Question: I have this relatively simple program:
'''
open System
open System.ComponentModel.Composition
open System.ComponentModel.Composition.Hosting
open System.Reflection
module Config =
[<Export("Timer.Delay")>]
let Delay = TimeSpan.FromSeconds(5.0)
[<EntryPoint>]
let main argv =
let catalog = new AssemblyCatalog(Assembly.GetExecutingAssembly())
let container = new CompositionContainer(catalog)
let delay = container.GetExportedValue<TimeSpan> "Timer.Delay"
printfn "Delay: %A" delay
'''
But I get this error on calling 'container.GetExportedValue<TimeSpan> "Timer.Delay"':
> More than one export was found that matches the constraint: ContractName Timer.Delay RequiredTypeIdentity System.TimeSpan
Inspecting the 'catalog.Parts' collection, I see two parts, each with a single 'ExportDefinition'. The first one for 'Program+Config', which I would expect to find, and one for '<StartupCode$Remote>.$Program' (note the assembly name is 'Remote'):

Wrapping the 'main' function in a 'module Program' does not change this behavior, nor does separating these modules into different files. Does anybody know why this F# program is generating a second export definition? And how can I prevent this?
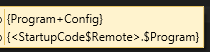
Answer: After fiddling with it for a little bit, I think I've figured it out. My guess is that when the F# compiler sees an untargeted attribute on a property like the one above, it actually emits attributes, one for the property and one for the field. It's probably also relevant that the 'ExportAttribute' may be applied to properties and fields. Specifying a target on the attribute seems to resolve this issue.
This will generate the 'Program+Config' part:
'''
module Config =
[<property: Export("Timer.Delay")>]
let Delay = TimeSpan.FromSeconds(5.0)
'''
This will generate the '<StartupCode$Remote>.$Program' part:
'''
module Config =
[<field: Export("Timer.Delay")>]
let Delay = TimeSpan.FromSeconds(5.0)
'''
Both of these will solve my problem, but the first one seems better, since it binds the 'Export' attribute to a member of the actual module, rather than to some compiler-generated code.